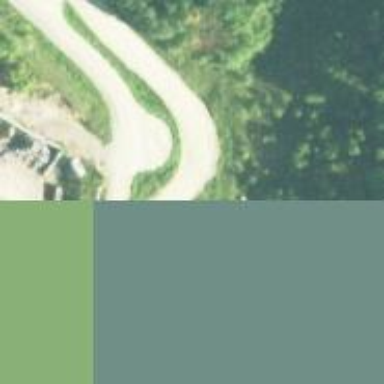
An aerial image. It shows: Turning circle on the road.